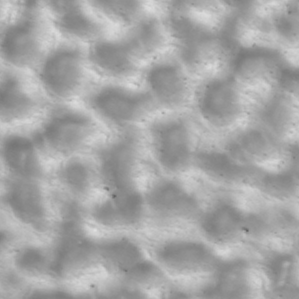
Label: non_frost